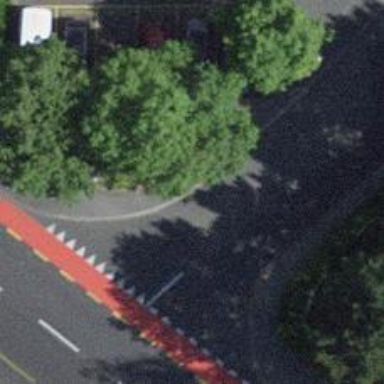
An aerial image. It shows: Kerb barrier.